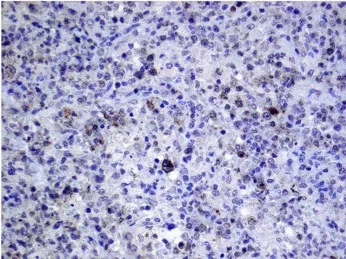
EBV/LMP1. In Reed-Sternberg cells (objective magnification A-10x. . 20x).
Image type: pathology (immunostaining)